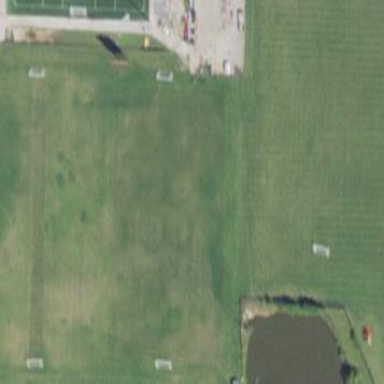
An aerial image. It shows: Soccer pitch designated for leisure and sports activities.